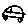
Label: car